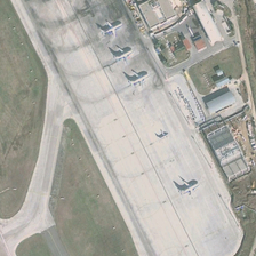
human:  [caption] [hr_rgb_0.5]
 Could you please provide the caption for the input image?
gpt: it is a squared apron where sits five airplanes .

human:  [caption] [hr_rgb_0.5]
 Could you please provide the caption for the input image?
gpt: Five planes stayed in the airport square with some buildings nearby.

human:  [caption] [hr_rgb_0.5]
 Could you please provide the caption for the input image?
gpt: Five planes stayed at the square airport with several buildings nearby.

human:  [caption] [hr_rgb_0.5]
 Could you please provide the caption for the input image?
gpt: a runway traverse the lawns between a parking aron .

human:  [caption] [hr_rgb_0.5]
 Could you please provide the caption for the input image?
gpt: five planes are near several buildings in an airport with a runway .